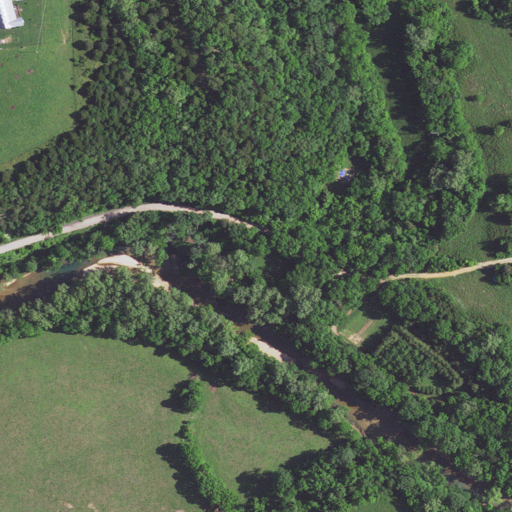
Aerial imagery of valley in Missouri named Hayes Hollow containing deciduous forest, pasture, open development, mixed forest, woody wetlands, and medium intensity development